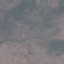
Land use / land cover: HerbaceousVegetation